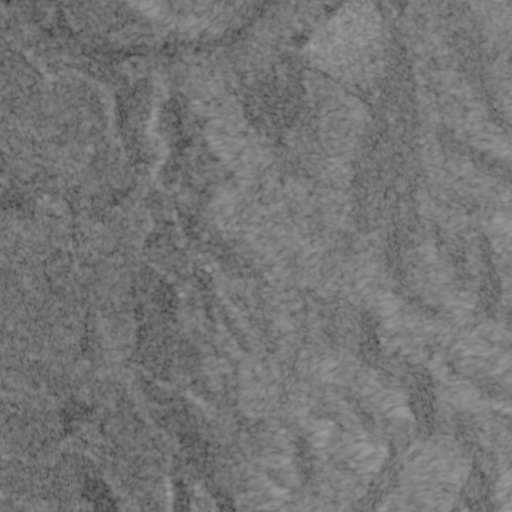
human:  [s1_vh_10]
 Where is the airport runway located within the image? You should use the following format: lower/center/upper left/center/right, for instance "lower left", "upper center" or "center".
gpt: The airport runway is located in the lower center of the image.
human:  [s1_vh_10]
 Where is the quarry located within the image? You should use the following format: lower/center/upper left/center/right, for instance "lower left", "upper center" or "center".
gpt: The quarry is located in the upper center of the image.
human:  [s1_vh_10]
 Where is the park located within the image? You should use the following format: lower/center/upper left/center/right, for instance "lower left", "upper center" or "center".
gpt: There is no park in the image.

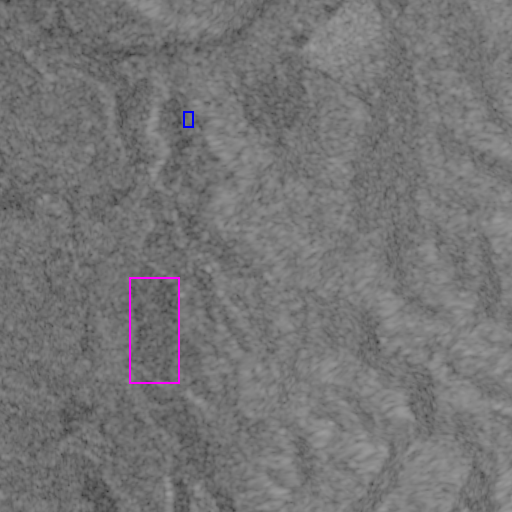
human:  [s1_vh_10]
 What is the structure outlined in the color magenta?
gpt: The structure outlined in magenta is a crop field.
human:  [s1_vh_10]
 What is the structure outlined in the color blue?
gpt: The structure outlined in blue is a quarry.
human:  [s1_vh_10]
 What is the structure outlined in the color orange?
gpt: There is no orange outline.